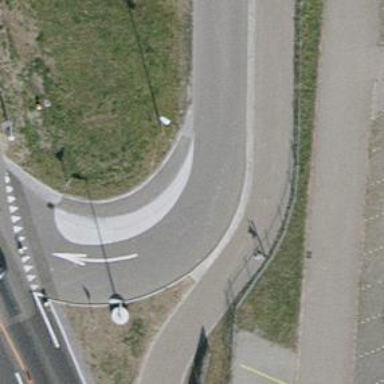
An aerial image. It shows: Secondary link road.